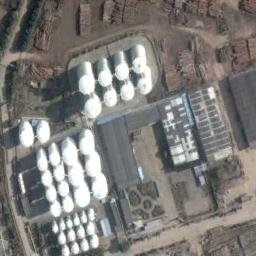
Label: storage tanks